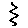
Label: zigzag